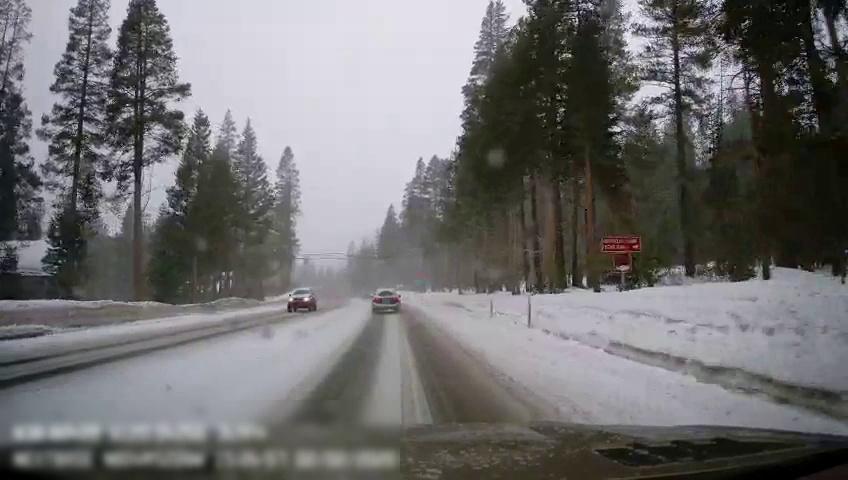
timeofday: Day
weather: Snowy
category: Drivable Space
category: Vehicles | SUV
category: Vehicles | SUV
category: Traffic | Signs